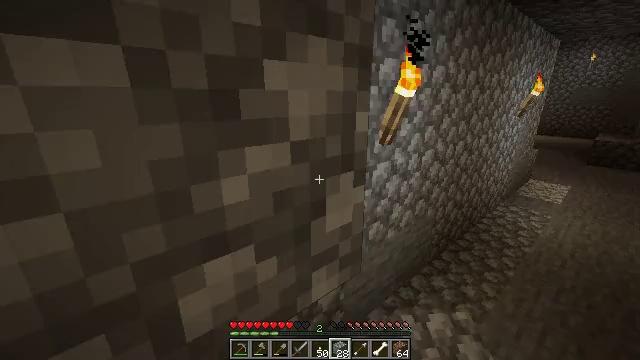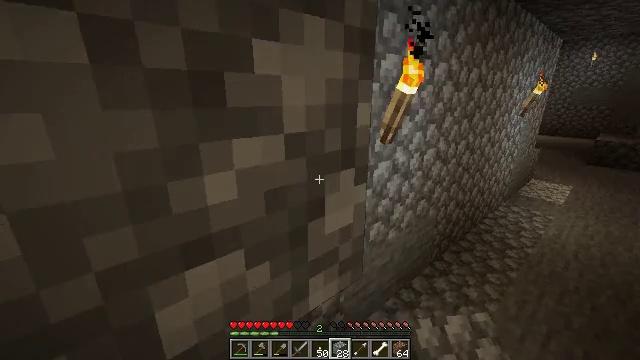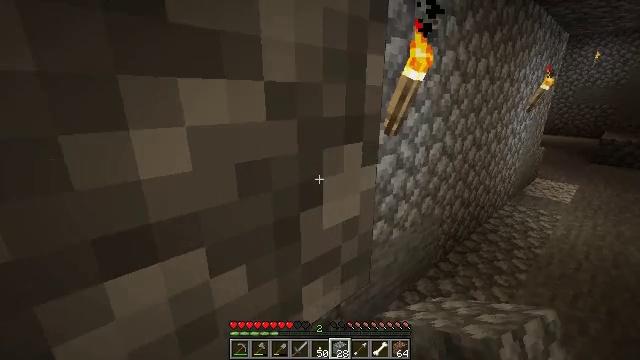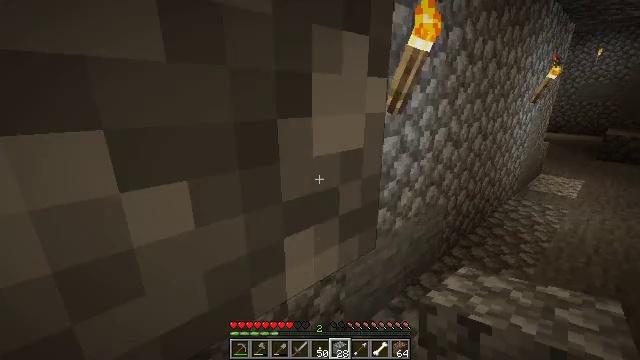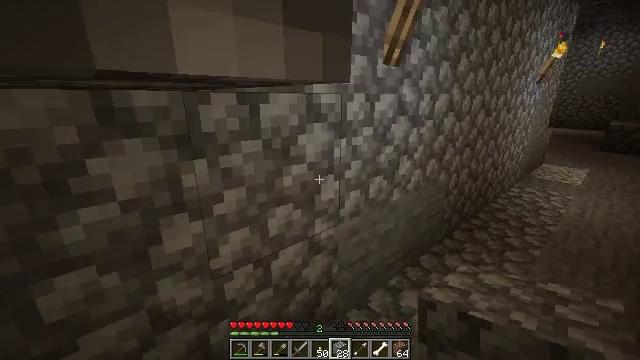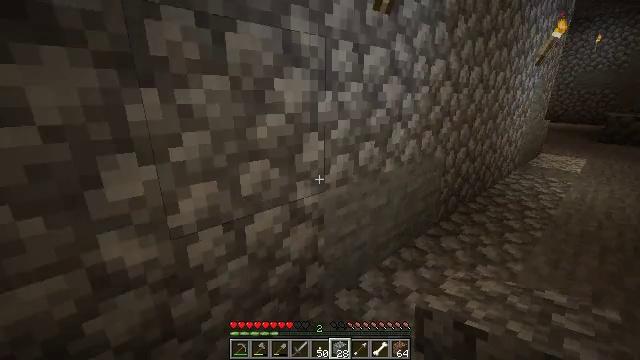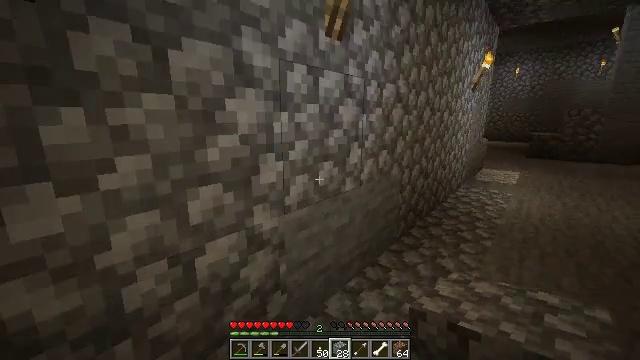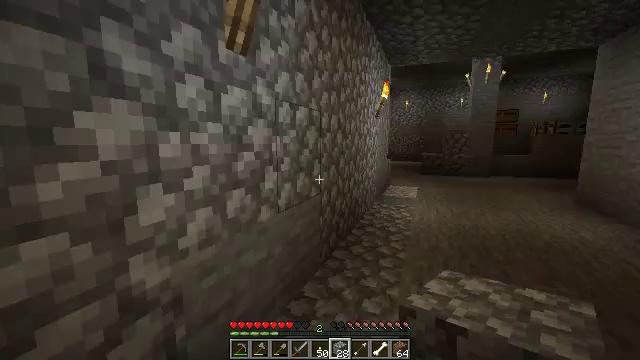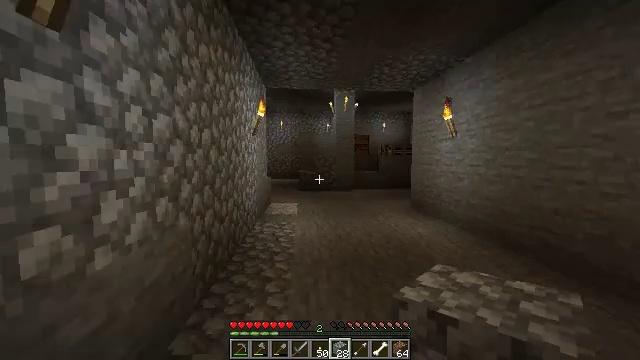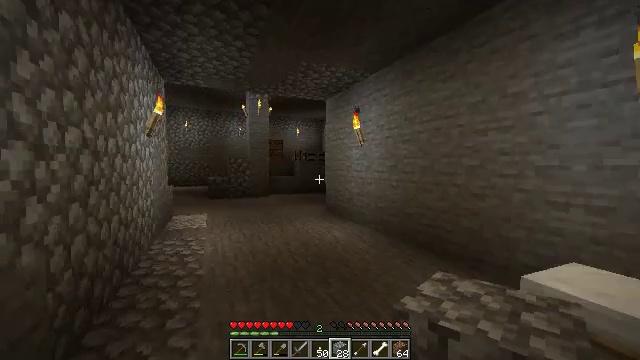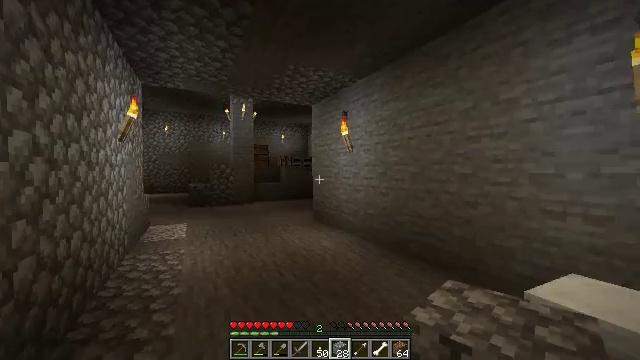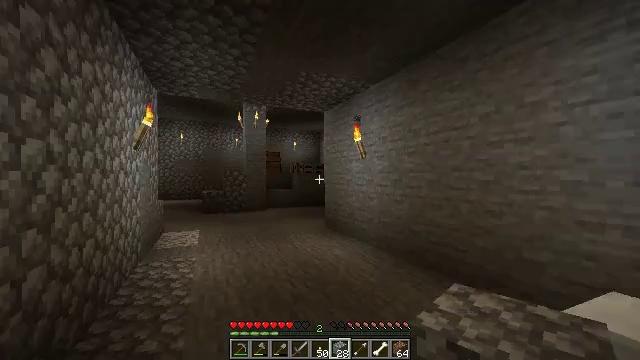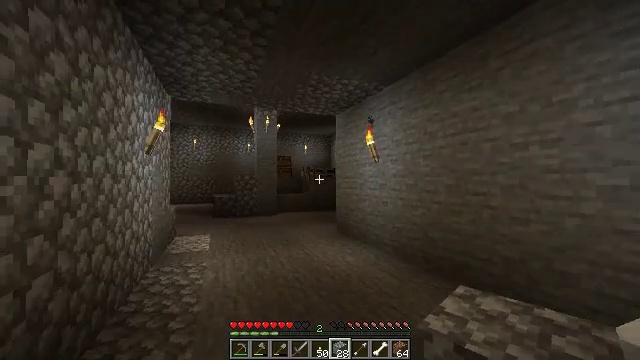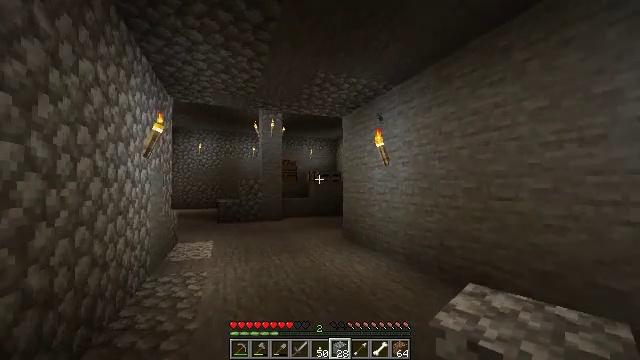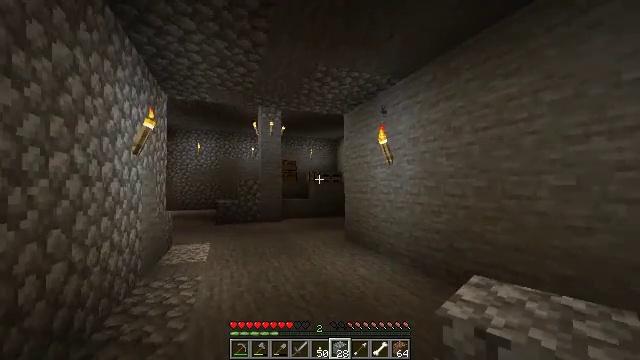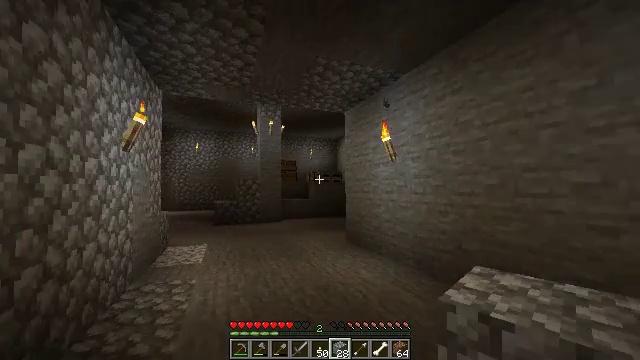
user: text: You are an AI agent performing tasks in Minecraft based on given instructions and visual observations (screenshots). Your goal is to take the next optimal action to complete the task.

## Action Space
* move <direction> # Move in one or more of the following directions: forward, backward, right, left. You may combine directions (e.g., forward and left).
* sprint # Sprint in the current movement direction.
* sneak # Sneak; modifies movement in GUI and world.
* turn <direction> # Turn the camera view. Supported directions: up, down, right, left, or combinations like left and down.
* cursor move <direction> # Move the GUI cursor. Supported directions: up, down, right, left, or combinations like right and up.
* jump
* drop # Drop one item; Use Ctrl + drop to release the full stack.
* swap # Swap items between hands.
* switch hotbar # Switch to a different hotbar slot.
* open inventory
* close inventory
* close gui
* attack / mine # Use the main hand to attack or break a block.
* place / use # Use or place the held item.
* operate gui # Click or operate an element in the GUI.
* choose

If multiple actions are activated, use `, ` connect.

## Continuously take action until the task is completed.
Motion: motion action
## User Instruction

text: Craft granite stairs using granite blocks.
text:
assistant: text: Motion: move forward
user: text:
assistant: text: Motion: move forward
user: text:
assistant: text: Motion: move forward
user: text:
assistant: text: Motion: move forward
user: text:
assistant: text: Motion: move forward
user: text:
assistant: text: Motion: move forward, turn right and up
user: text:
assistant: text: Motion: move forward, turn right and up
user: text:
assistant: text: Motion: move forward, turn right and up
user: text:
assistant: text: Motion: move forward, turn right and up
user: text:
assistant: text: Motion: move forward, turn right and up
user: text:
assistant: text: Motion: move forward, turn left and up
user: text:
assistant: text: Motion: move forward, turn left
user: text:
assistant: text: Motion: move forward, turn left
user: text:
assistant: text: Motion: move forward
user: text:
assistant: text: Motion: move forward
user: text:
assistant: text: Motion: move forward
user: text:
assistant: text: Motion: move forward, turn left
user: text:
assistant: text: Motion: move forward, turn left
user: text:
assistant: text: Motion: move forward, turn left
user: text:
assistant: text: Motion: move forward, turn left
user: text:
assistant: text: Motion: move forward, turn left
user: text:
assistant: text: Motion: move forward
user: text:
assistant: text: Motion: move forward
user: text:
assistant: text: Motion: move forward
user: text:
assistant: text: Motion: move forward
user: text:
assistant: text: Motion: move forward
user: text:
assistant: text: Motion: move forward, turn left
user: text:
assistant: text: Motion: move forward, turn left
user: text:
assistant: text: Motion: move forward and move right
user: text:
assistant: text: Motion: move forward and move right